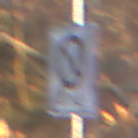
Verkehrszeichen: EndeEingeschraenktesHalteverbotZone
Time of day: SunriseSunset
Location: Outdoor (Nature)
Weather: Clear
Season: Autumn
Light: Natural